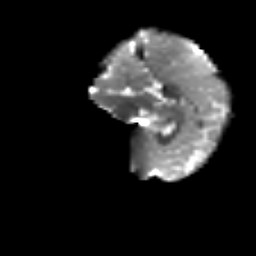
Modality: T2w
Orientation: sagittal
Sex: female
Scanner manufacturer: siemens
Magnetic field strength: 3 T
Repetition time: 5 s
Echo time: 0.071 s